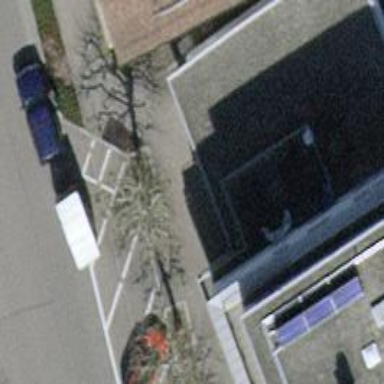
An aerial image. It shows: Veterinary facility.